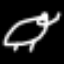
Label: frog